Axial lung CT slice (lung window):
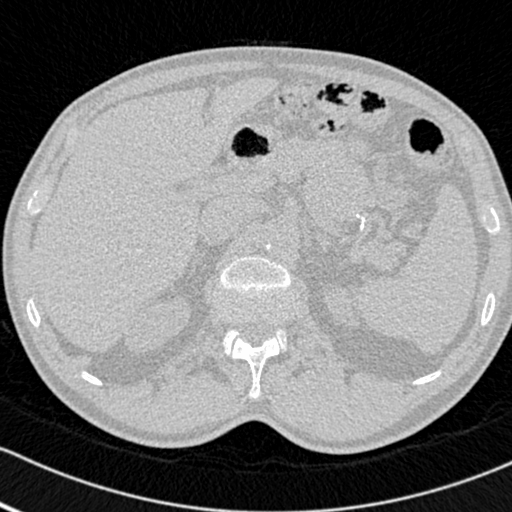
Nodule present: no